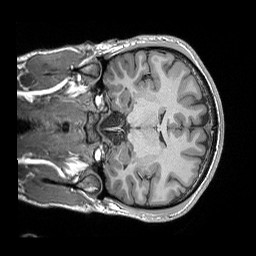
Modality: T1w
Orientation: coronal
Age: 23
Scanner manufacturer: siemens
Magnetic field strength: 3 T
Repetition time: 2.3 s
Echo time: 0.00296 s